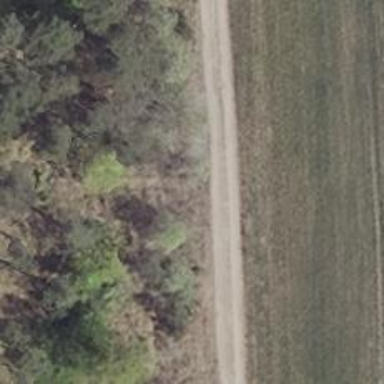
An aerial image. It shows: Sandy track road with grade 4 track type.